Interaction volume radius: 5 \u00c5
Interaction volume height: 20 \u00c5
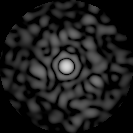
Disorder parameter: 0.8477